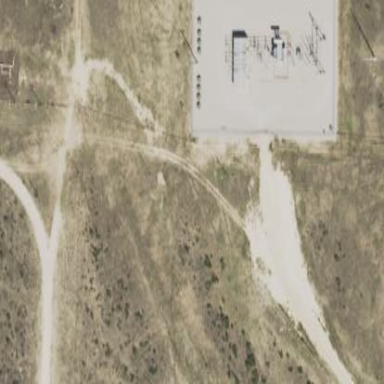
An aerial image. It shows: Outdoor power substation. The substation is at the transmission level. It is surrounded by fence.